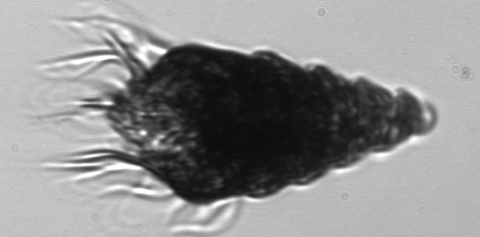
Label: Laboea_strobila